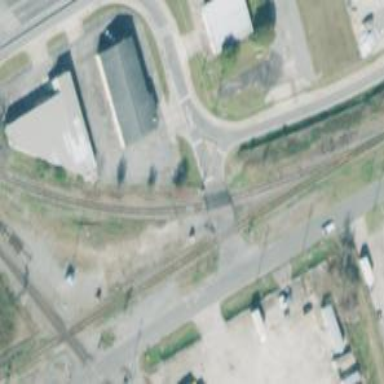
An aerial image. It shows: Level crossing with lights at railway intersection.